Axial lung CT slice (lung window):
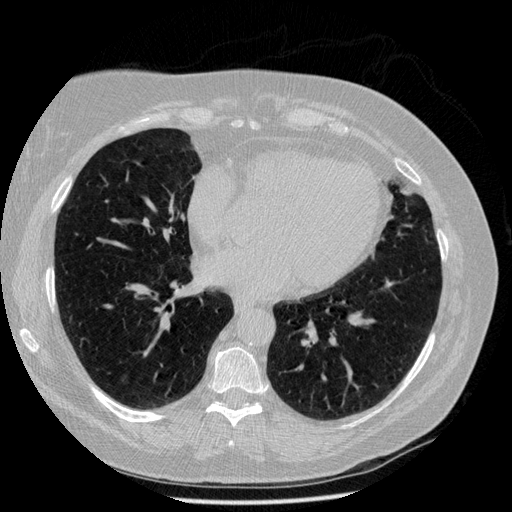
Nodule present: no